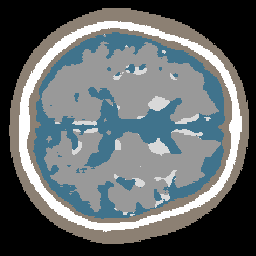
Label: no_lesion